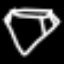
Label: diamond